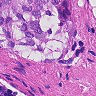
Metastatic tissue present: yes